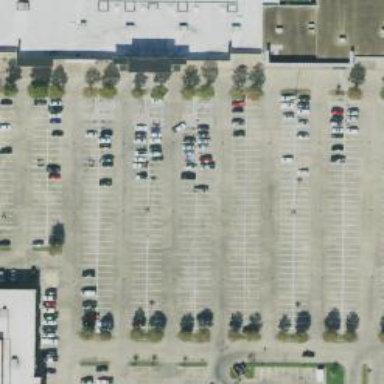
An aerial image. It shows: Parking space.